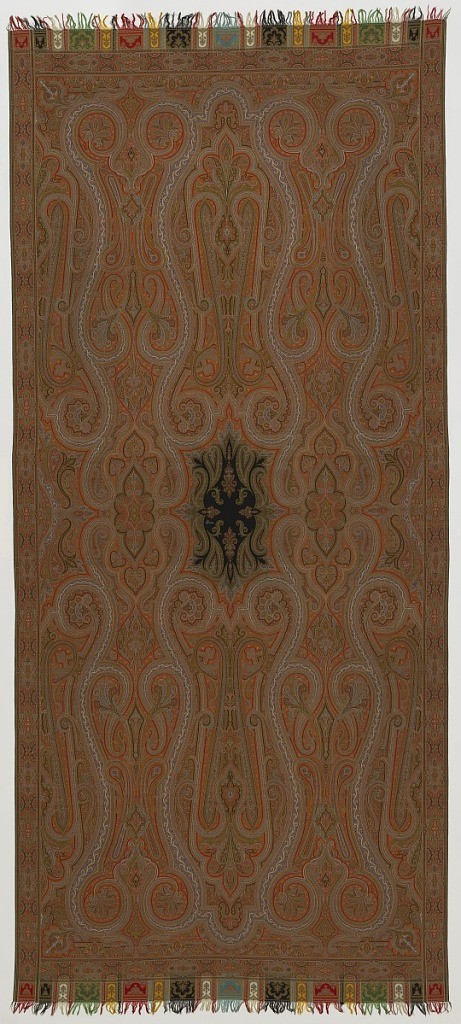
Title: Shawl
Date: ca. 1860
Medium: cotton, wool Technique: woven
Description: Long rectangular shawl with a paisley pattern and black in the center. Mark of the maker, indecipherable, is woven in white on the left-hand side of the small black central field.